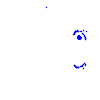
Particle: pion